Field crop: tomato
Growth stage: 1
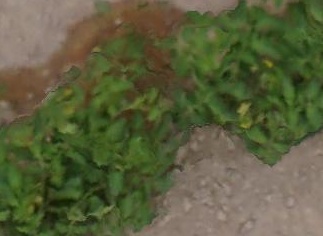
Species: tomato